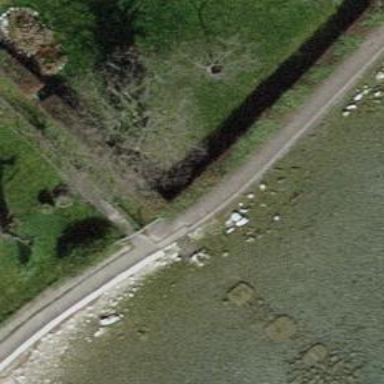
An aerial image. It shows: Hedge barrier.